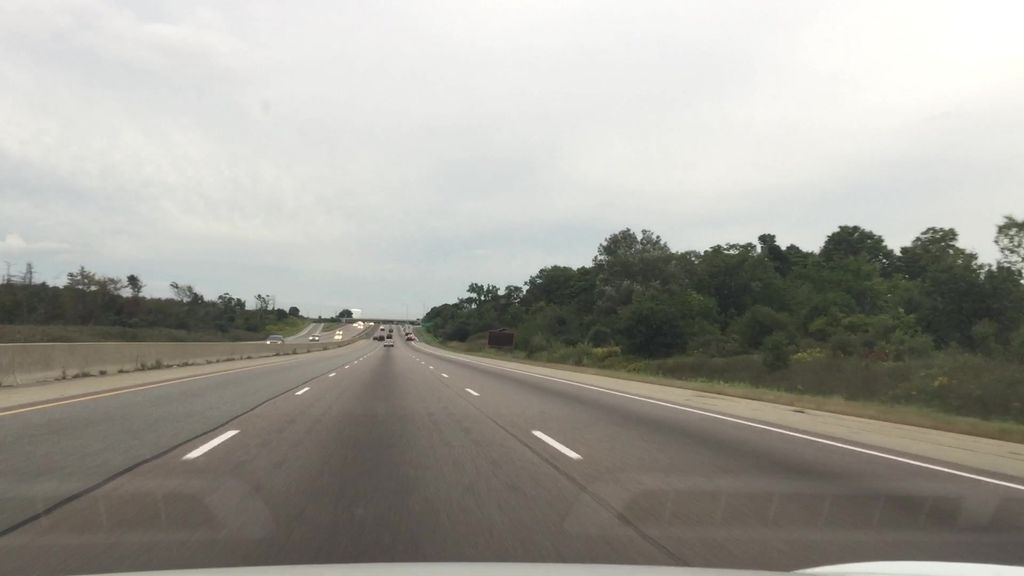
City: kitchener-waterloo